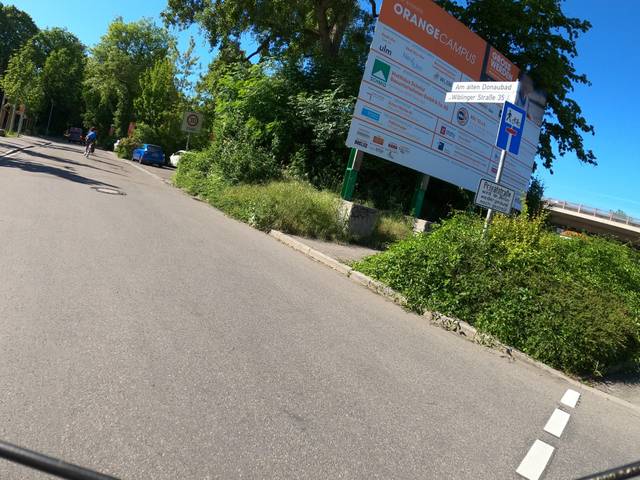
Region: Germany
Coordinates: 48.388, 9.988